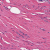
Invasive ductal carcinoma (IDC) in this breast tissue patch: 0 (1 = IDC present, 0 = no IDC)